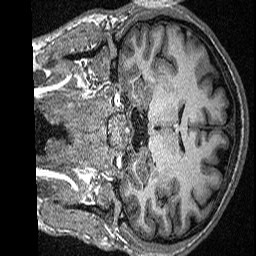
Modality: T1w
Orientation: coronal
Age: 26
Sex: male
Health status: healthy
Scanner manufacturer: siemens
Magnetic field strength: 3 T
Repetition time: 2.3 s
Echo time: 0.00298 s